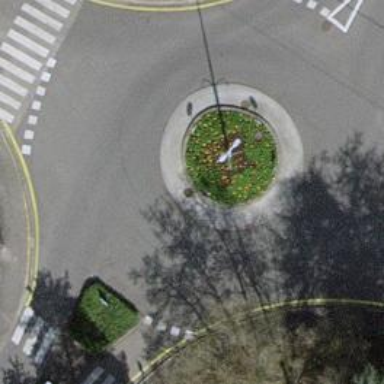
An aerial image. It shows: Tertiary road with asphalt surface leading to roundabout.